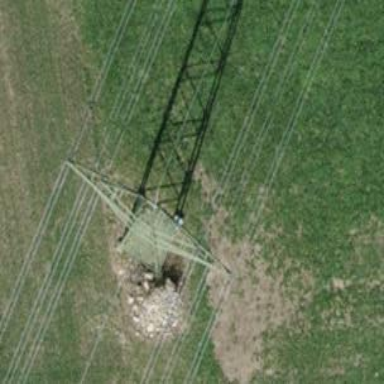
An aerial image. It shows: Power tower.